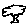
Label: tree